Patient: sex M, age 78
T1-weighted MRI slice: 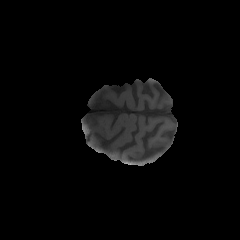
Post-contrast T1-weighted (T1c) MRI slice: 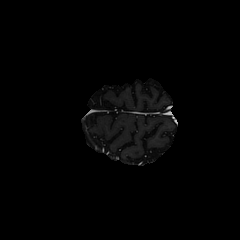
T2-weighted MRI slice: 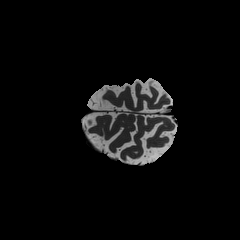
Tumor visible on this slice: no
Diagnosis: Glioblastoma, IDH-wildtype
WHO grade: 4